Field crop: maize
Growth stage: 2
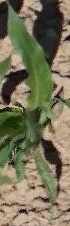
Species: maize